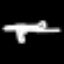
Label: airplane